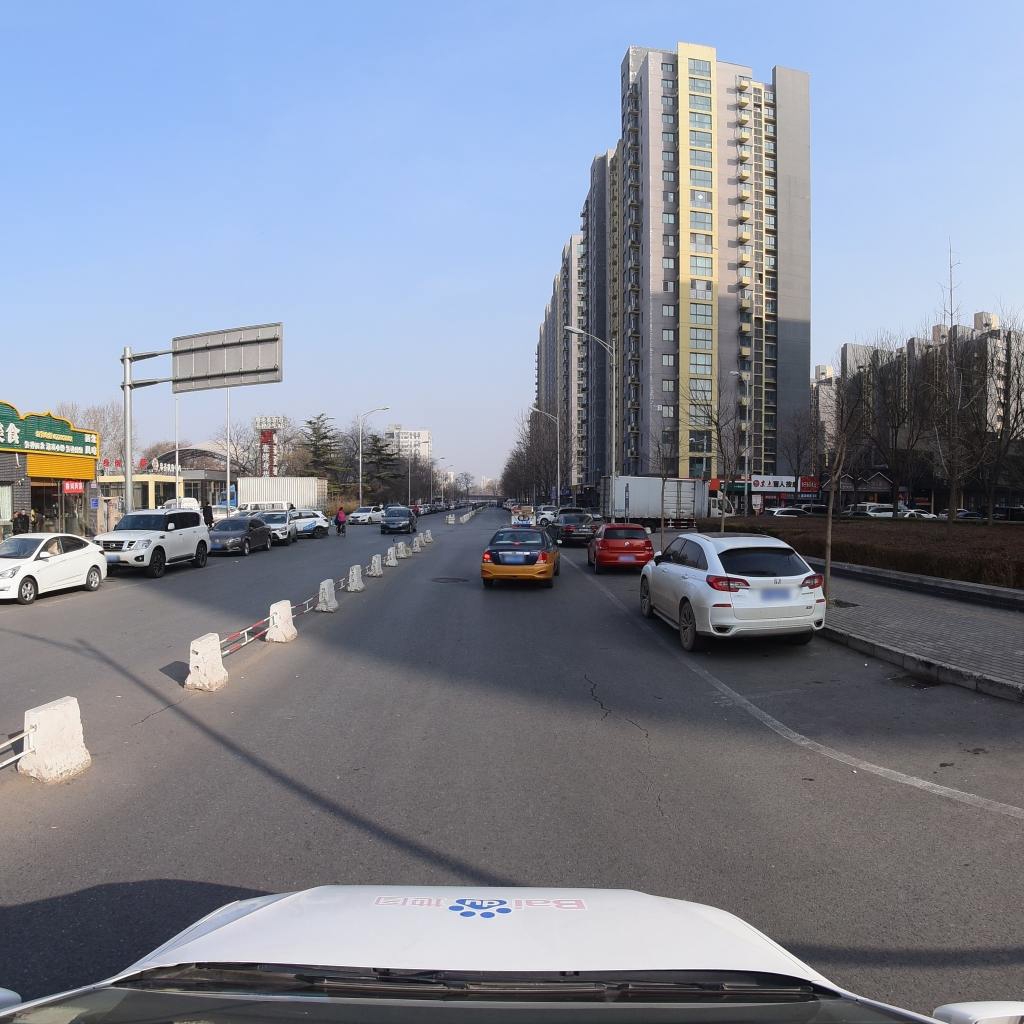
Region: Fengtai
Road damage annotations: longitudinal crack, longitudinal crack, manhole cover, longitudinal crack, longitudinal crack